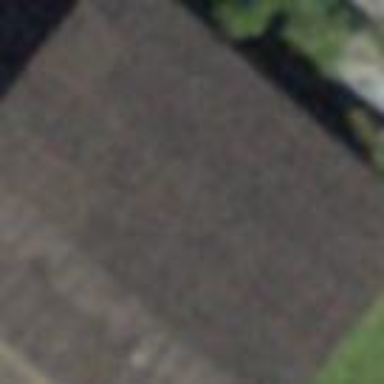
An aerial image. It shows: Barn.